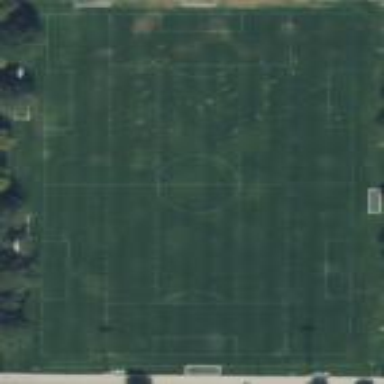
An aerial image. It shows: Soccer pitch for leisure land activities.